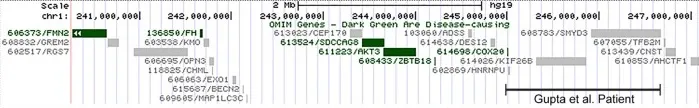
Overview of patient's chromosome 1 deletion. Chromosome 1 ideogram displaying our patient's 6.9 Mb deletion and the deletion observed in the patient described by Gupta et al. . The OMIM genes common to both deletions include COX20 (FAM36A), HNRNPU, HNRNPU-AS1, EFCAB2, KIP26B, and SMYD3.
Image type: chart (chart)